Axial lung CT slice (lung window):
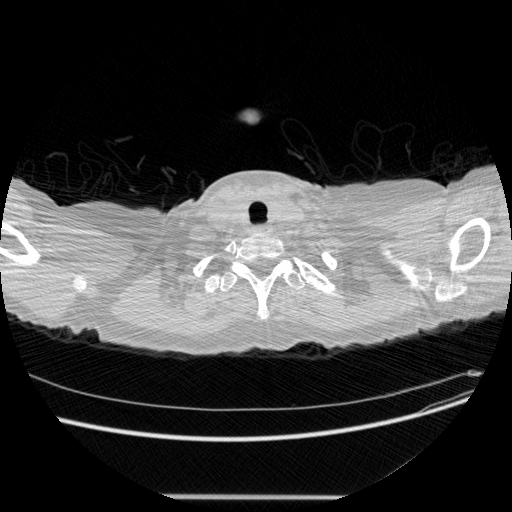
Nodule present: no